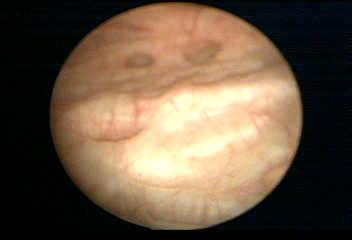
Modality: WLC
Class: Normal mucosa
Bladder cancer association: No